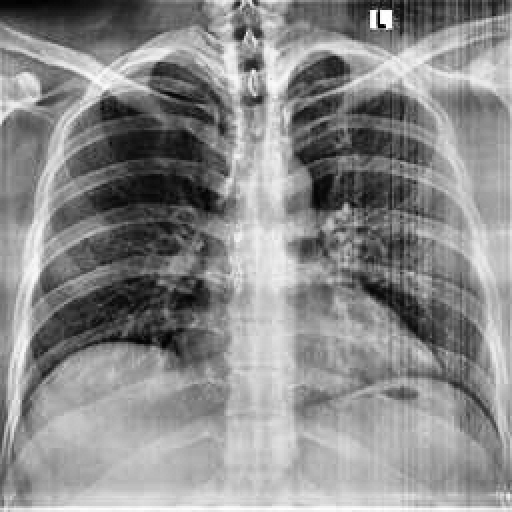
Finding: NORMAL